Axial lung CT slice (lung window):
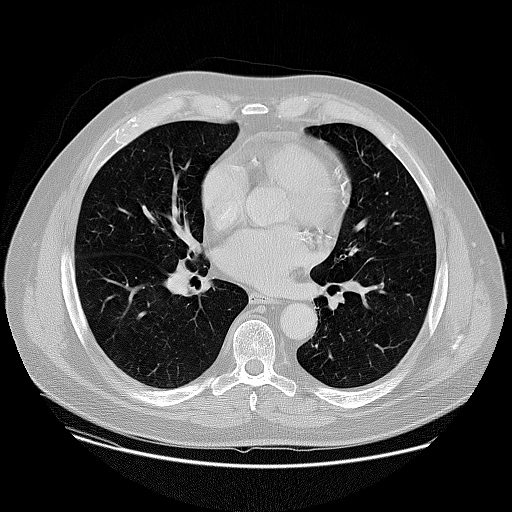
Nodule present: no